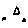
Label: triangle